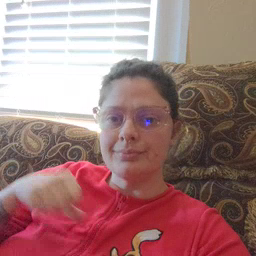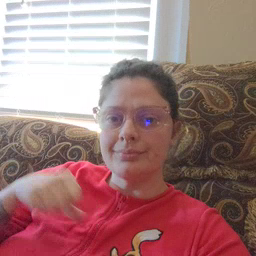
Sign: carrot